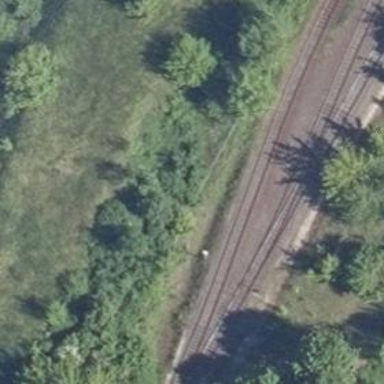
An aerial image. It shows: Railway switch.